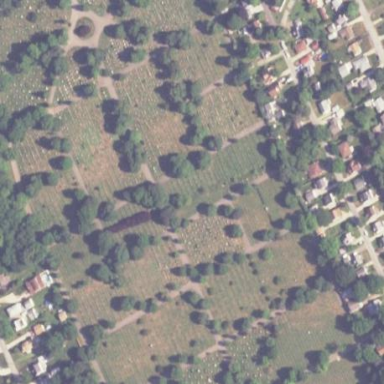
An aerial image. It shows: Cemetery.